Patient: sex M, age 34
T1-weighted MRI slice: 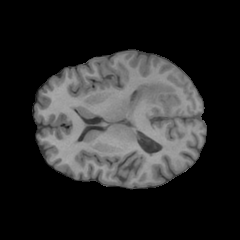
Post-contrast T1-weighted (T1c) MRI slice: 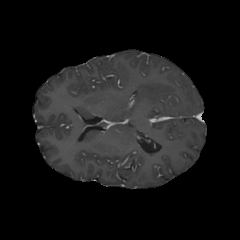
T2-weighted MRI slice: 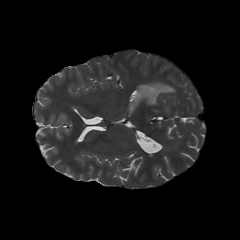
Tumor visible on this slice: yes
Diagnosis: Astrocytoma, IDH-mutant
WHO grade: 3